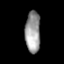
Tissue: prostate
Cell type: T cells
Senescence score: 0.2607
Nuclear area (px): 619
Mean DAPI intensity: 153.097